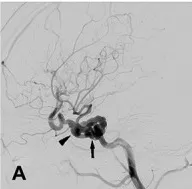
Patient 5. (magnified),. Lateral.
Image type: radiology (ct)